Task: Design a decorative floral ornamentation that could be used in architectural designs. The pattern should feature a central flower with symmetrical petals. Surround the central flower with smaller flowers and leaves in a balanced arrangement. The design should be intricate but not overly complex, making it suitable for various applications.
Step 1652:
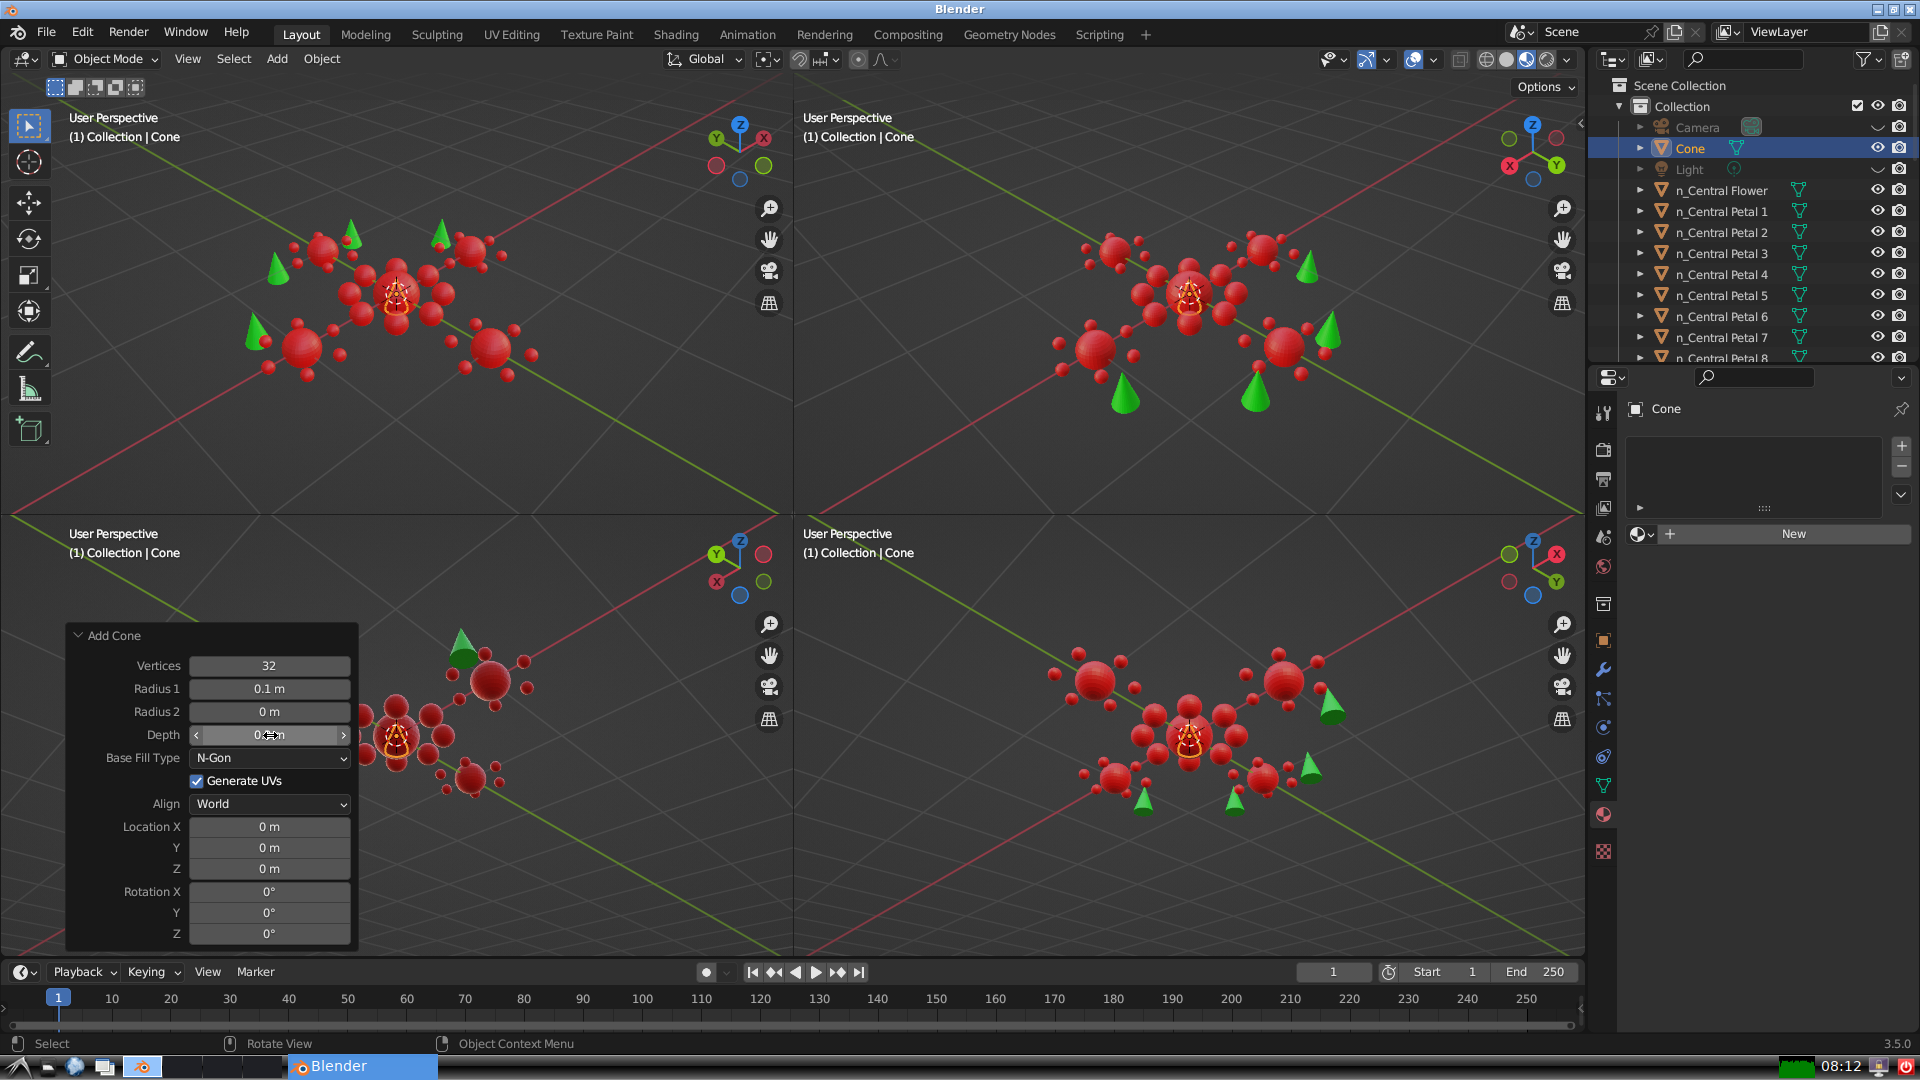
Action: {"mouse_move": [270, 827]}